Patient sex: M
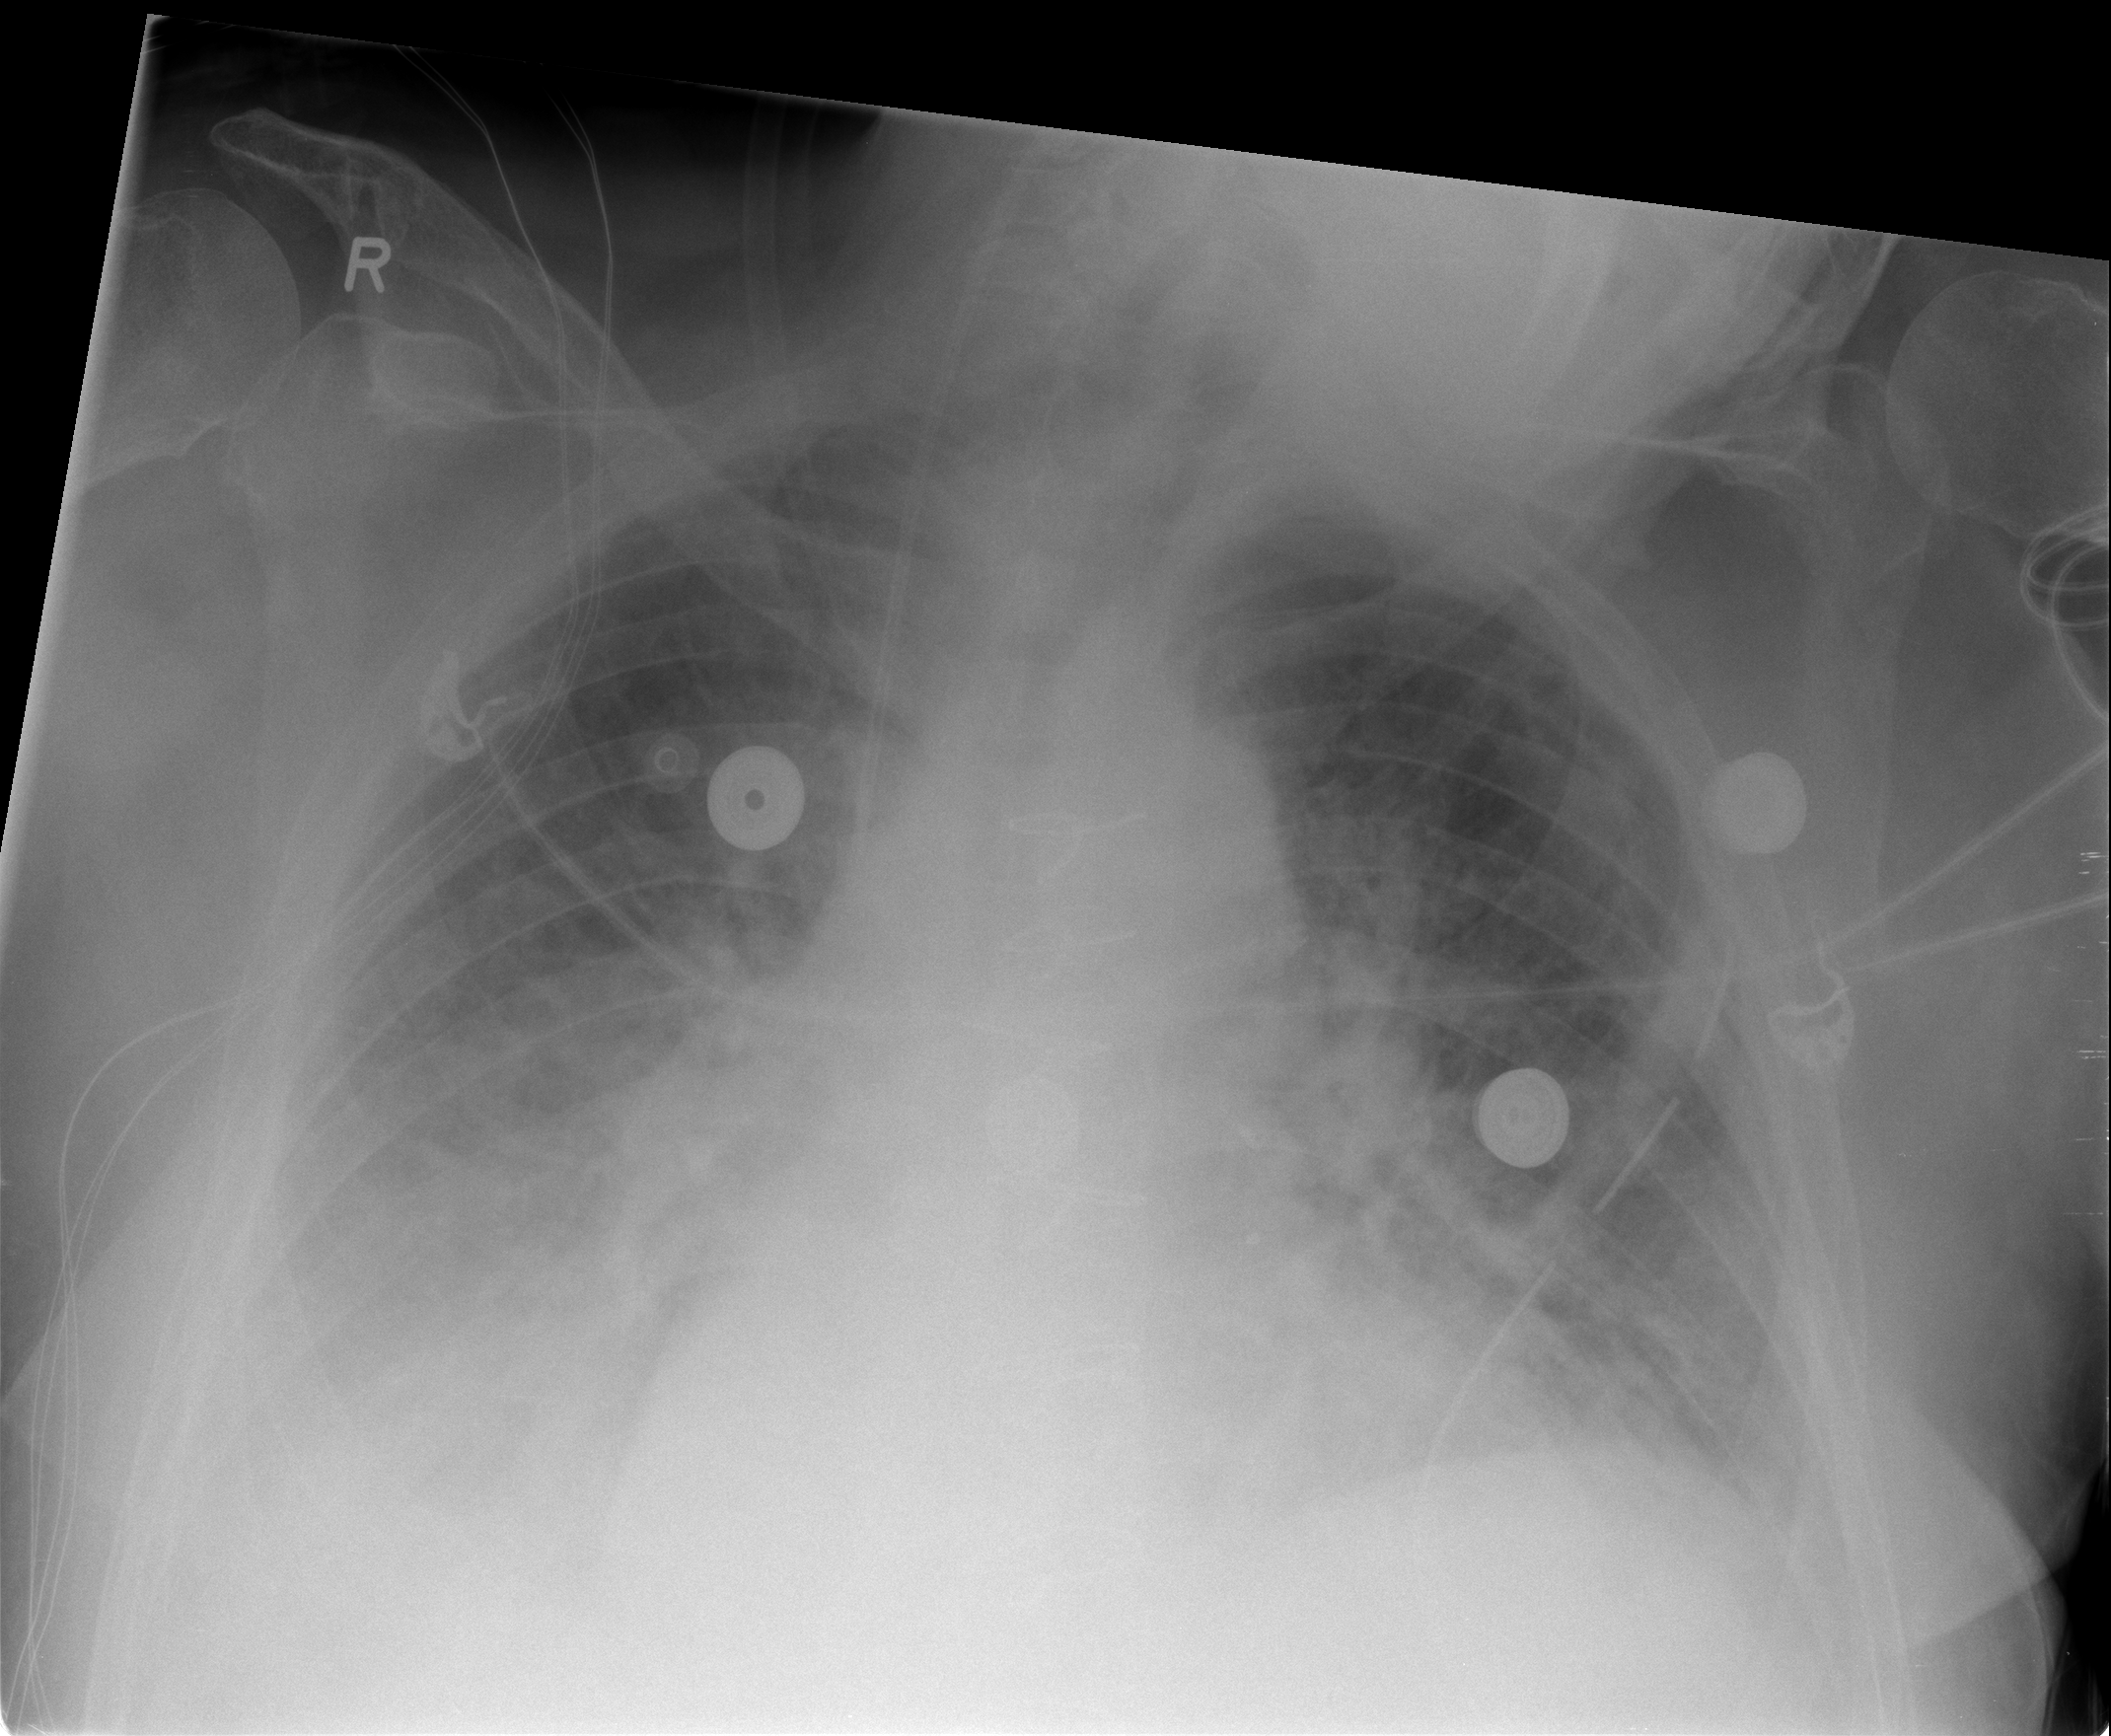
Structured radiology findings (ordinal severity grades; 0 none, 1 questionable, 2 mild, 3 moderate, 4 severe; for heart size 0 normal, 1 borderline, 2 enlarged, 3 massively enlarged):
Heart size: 0
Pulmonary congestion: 3
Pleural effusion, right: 3
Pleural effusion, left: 0
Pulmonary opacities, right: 0
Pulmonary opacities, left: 0
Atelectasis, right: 3
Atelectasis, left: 2